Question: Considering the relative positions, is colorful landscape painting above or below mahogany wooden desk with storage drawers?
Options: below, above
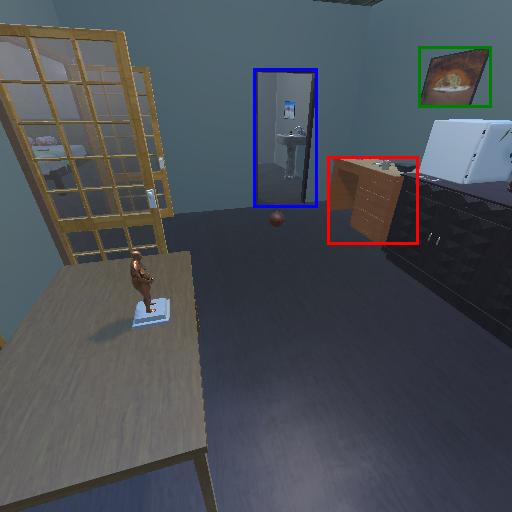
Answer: below